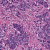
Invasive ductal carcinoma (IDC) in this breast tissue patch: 1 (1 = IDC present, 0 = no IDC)